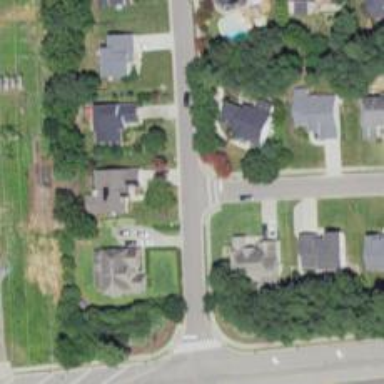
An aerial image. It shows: Residential road with asphalt surface and separate sidewalk.